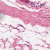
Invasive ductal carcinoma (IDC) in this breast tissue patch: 0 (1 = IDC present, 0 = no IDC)